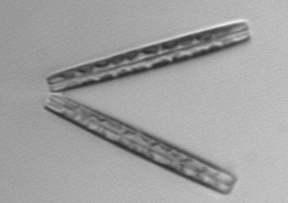
Label: Thalassionema